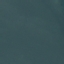
Land use / land cover: SeaLake